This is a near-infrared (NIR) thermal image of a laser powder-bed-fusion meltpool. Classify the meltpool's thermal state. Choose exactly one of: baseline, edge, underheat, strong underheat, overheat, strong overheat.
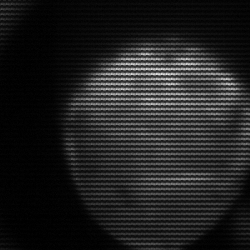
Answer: edge